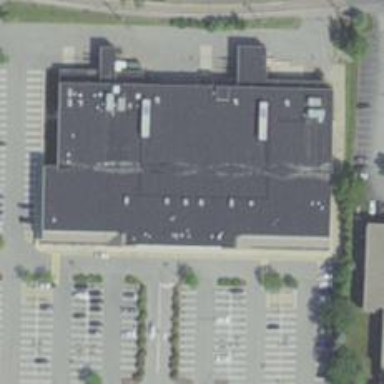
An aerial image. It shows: Supermarket.